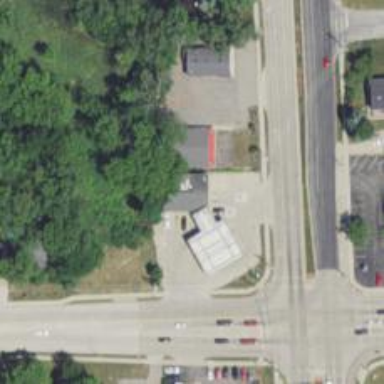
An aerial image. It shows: Convenience shop.